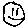
Label: smiley face